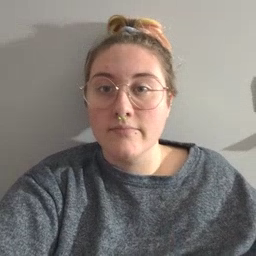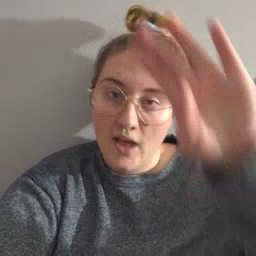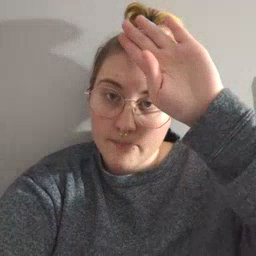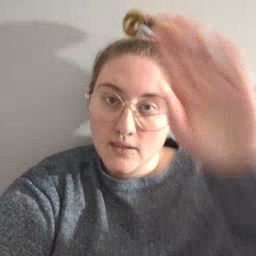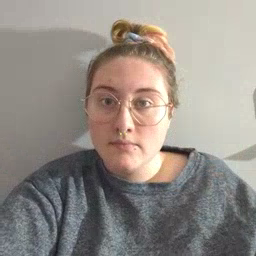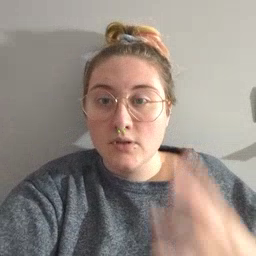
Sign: fireman